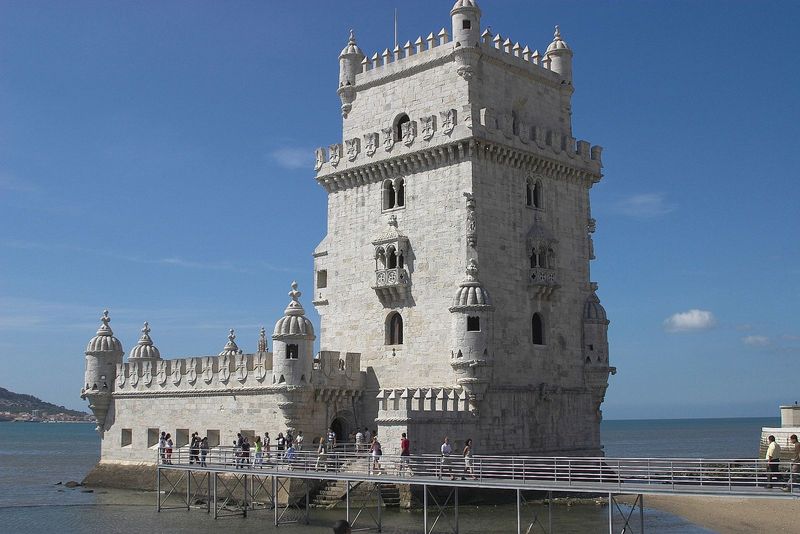
Titel: Torre de Belém bei Lissabon
Standort: Lissabon, Belém, Torre de Belém (EU - P)
Schlagwörter: berg, blau, himmel, meer, schatten, wasser, wolken, menschen, see, ufer, fenster, frankreich, licht, gebäude, weg, architektur, stein, horizont, weite, brücke, brüstung, sonne, insel, gotik, schön, turm, balkon, spanien, italien, mauer, besucher, hafen, atlantik, steeg, steg, treppe, metall, zinnen, foto, fotografie, erker, burg, türmchen, türme, leuchtturm, festung, türkei, mittelmeer, zinne, touristen, ercker, seebrücke, zierat, attraktion, turmn, architekktur